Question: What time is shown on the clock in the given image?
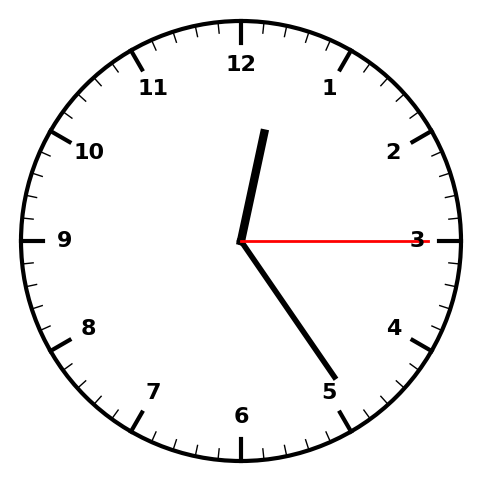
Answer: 12:24:15